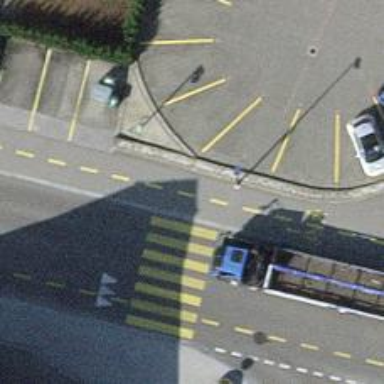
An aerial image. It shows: Asphalt sidewalk.